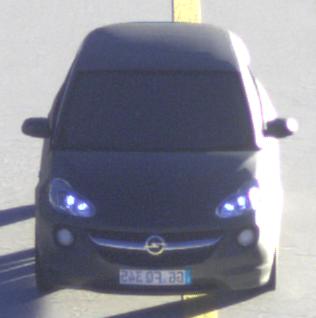
Make: Opel
Model: ADAM 1.2
Detailed model: ADAM
Model produced from: 2013/01
Model produced until: 2014/11
Doors: 3
Color: gray
Road condition: dry road
Daytime: sunrise or sunset
Contrast: high contrast